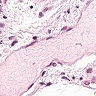
Metastatic tissue present: no